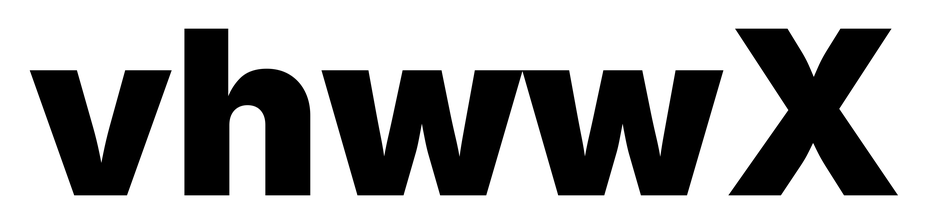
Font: Inter_Black